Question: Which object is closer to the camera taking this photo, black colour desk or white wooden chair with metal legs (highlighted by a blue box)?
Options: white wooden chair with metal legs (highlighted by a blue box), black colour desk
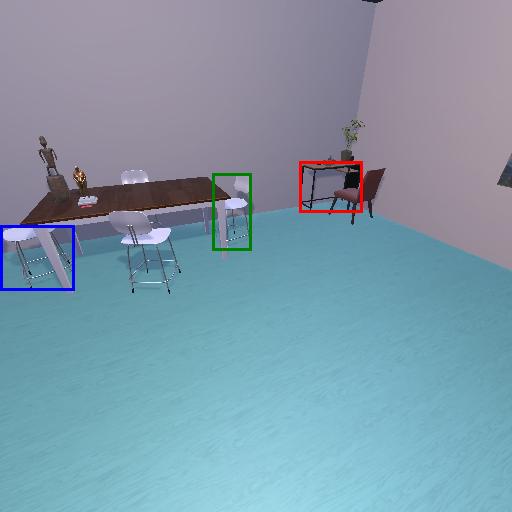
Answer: white wooden chair with metal legs (highlighted by a blue box)